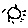
Label: sun